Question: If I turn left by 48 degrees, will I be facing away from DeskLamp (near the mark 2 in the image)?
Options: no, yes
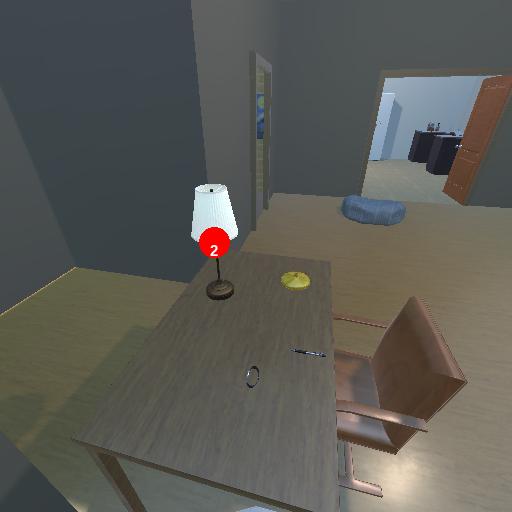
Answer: no